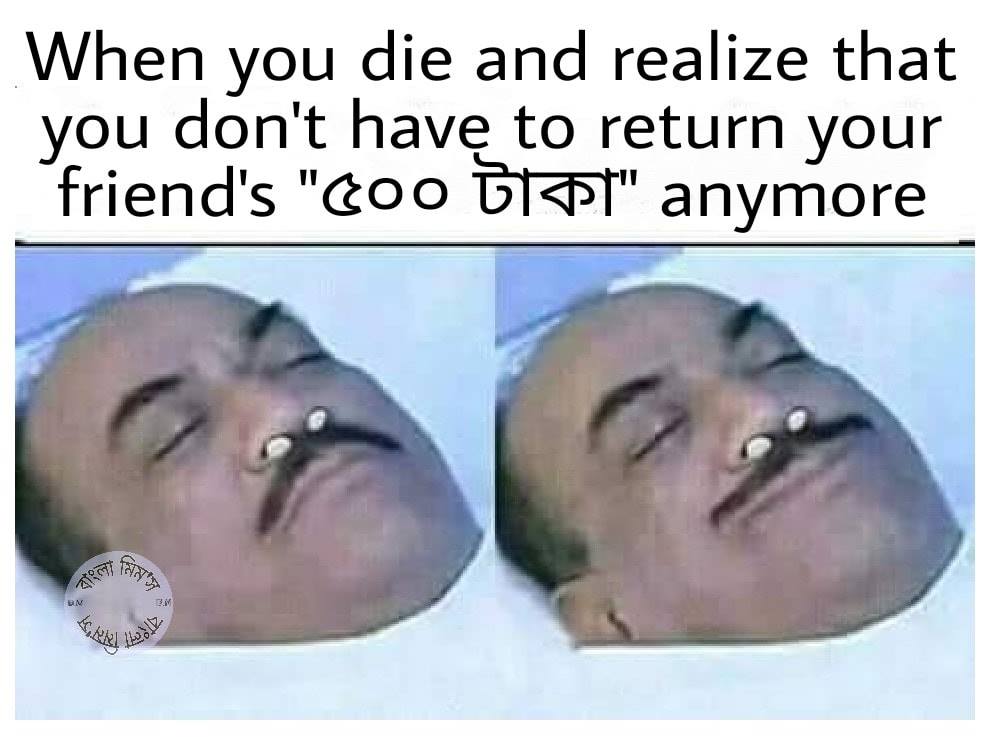
Caption: When you die and realize that you don't have to return your friend's  "৫০০ টাকা" anymore
Label: non-hate